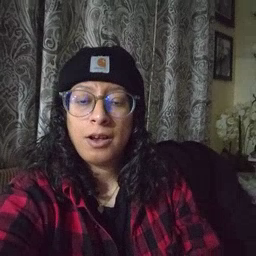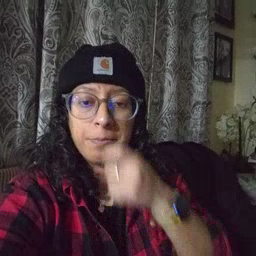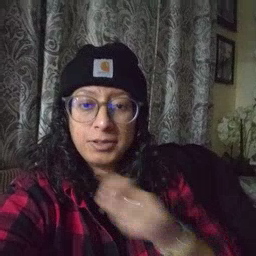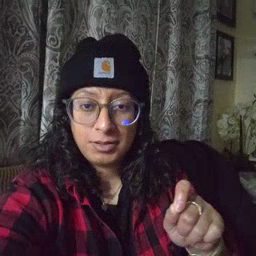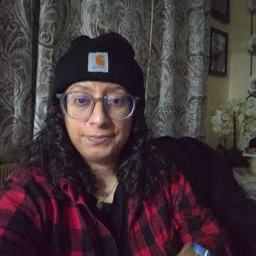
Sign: pencil